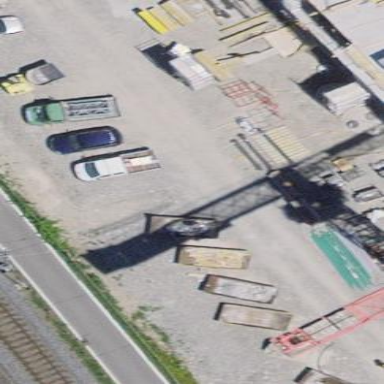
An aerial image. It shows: Building housing car shop.